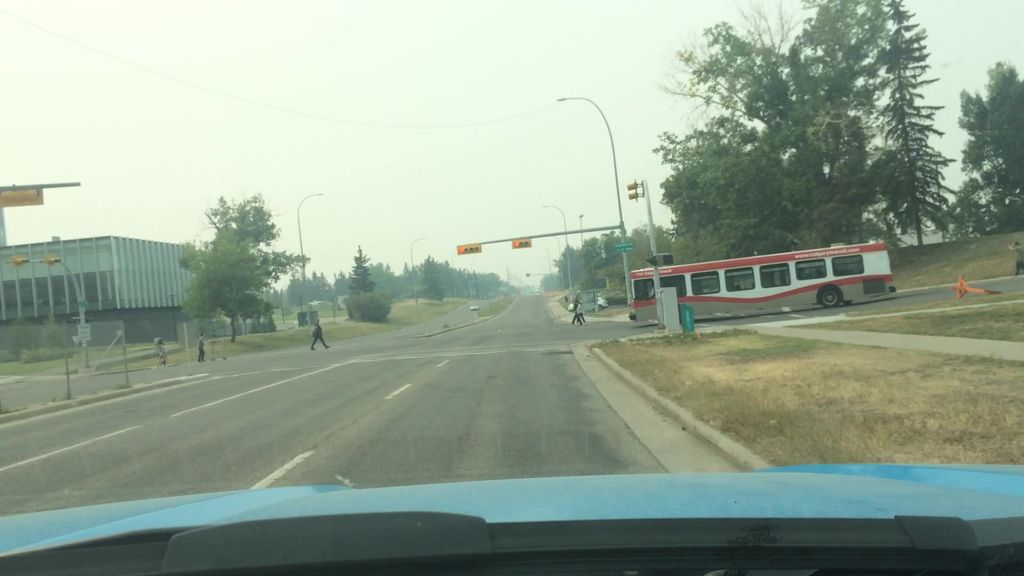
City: calgary